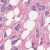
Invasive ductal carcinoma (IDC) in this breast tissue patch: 1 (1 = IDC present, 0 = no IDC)